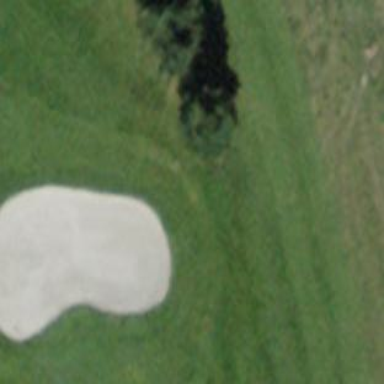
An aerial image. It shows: Golf bunker.